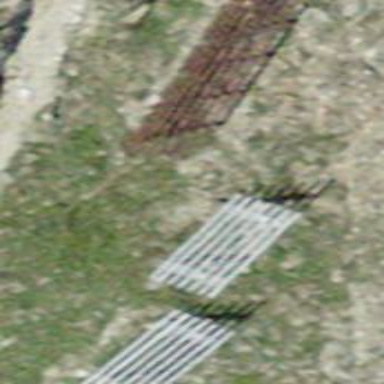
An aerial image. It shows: Snow fence that is man-made.